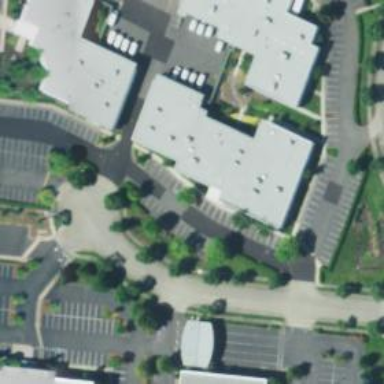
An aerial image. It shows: Office building.